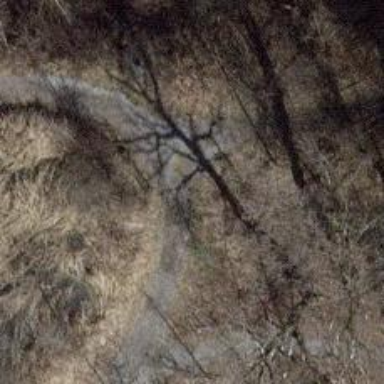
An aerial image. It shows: Gravel path.